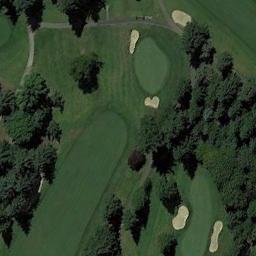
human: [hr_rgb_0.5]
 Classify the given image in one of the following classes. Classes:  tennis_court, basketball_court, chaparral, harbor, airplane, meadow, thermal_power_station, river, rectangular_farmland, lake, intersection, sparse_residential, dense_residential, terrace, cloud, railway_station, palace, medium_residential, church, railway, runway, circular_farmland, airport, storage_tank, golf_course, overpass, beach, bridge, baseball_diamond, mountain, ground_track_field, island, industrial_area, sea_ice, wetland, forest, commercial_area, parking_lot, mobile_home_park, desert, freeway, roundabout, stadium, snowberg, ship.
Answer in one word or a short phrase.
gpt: golf_course